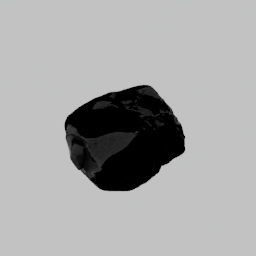
Label: nature